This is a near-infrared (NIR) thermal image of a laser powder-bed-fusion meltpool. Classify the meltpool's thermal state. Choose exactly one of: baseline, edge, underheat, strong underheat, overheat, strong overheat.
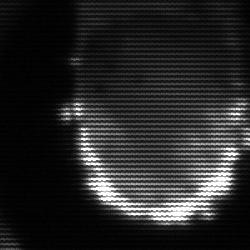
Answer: baseline